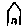
Label: house